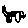
Label: cat